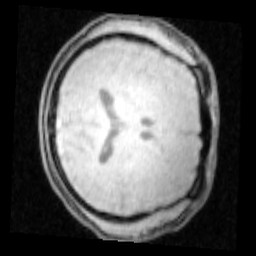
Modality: PDw
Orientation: axial
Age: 20
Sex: male
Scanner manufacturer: siemens
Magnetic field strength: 3 T
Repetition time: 0.25 s
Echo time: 0.00103 s